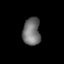
Tissue: skin
Cell type: Epithelial cells
Senescence score: 0.219
Nuclear area (px): 476
Mean DAPI intensity: 114.235